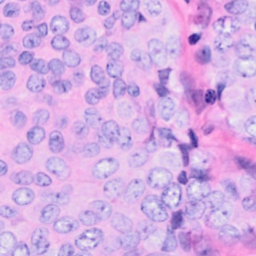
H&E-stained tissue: Breast